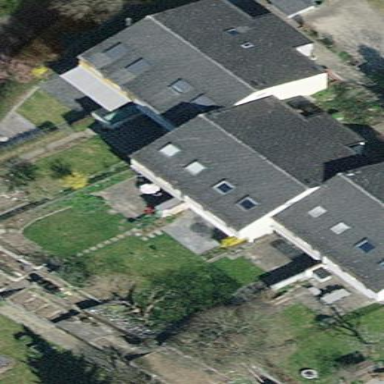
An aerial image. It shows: Terrace building with gabled roof.